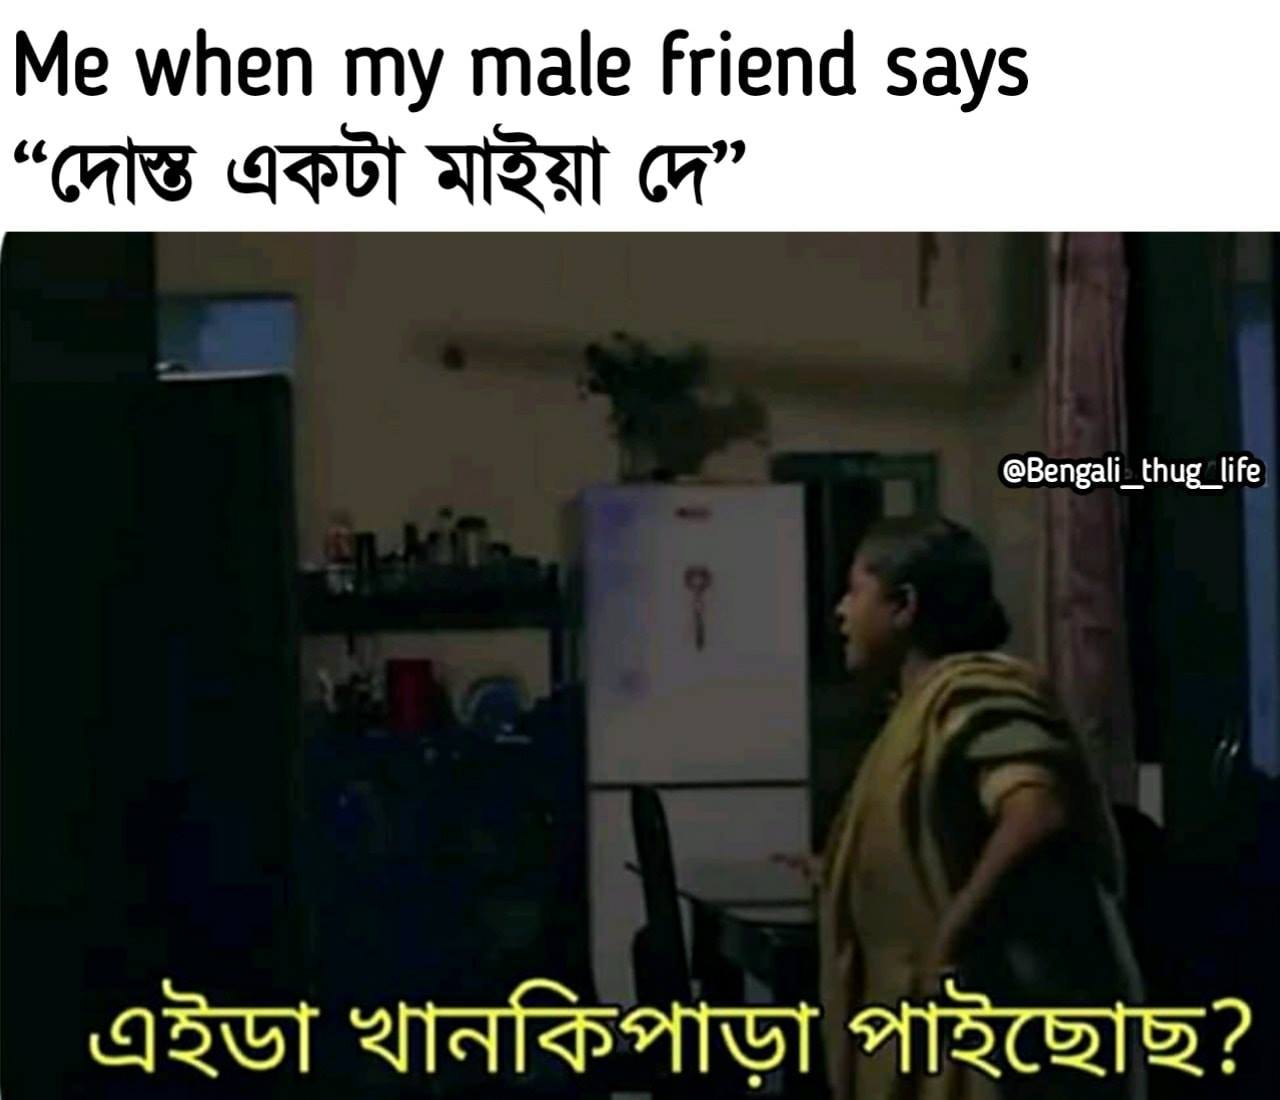
Caption: Me when my male friend says "দোস্ত একটা মাইয়া দে"  এইডা খানকিপাড়া পাইছোছ ?
Label: non-hate